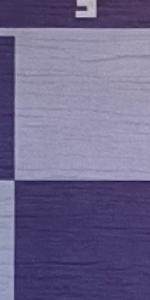
Label: Empty